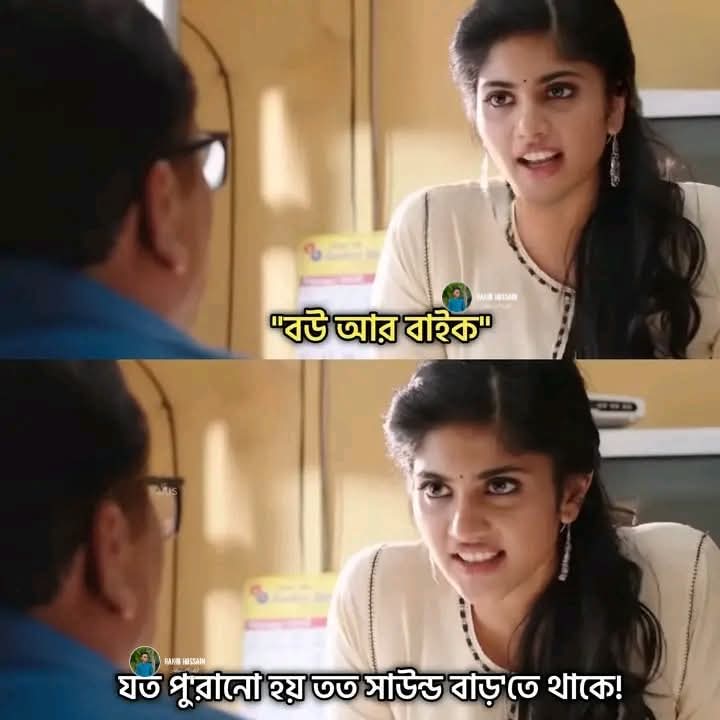
Text: "বউ আর বাইক"
যত পুরানো হয় তত সাউন্ড বাড়'তে থাকে!
Label: Non Hate